Question: I get 'NSRangeException' error when I try to 'removeObjectAt:0' . I don't know how that is even possible.
'''
-(void)removePoints:(ccTime *)tm
{
NSLog(@"naughty %@",_naughtytoucharray);
if ([_naughtytoucharray count]>0)
{
[_naughtytoucharray removeObjectAtIndex:0];
}
}
'''
shows on log:
'[4195:c07] naughty ( "{124, 98}", "{123, 98}", "{135, 97}", "{124, 98}", "{148, 94}", "{135, 97}", "{157, 93}", "{148, 94}", "{162, 92}", "{157, 93}", "{164, 92}", "{162, 92}" )'
then I get the following error:
'*** Terminating app due to uncaught exception 'NSRangeException', reason: '*** -[__NSArrayM objectAtIndex:]: index 11 beyond bounds [0 .. 10]''
When I set a breakpoint I see all objects are '0x0'

'NSMutableArray' is allocated and initialized in 'init' and filled in 'ccTouchesMoved'
'''
-(void) ccTouchesMoved:(NSSet *)touches withEvent:(UIEvent *)event {
if (isSelected) {
UITouch *touch = [ touches anyObject];
CGPoint new_location = [touch locationInView: [touch view]];
new_location = [[CCDirector sharedDirector] convertToGL:new_location];
CGPoint oldTouchLocation = [touch previousLocationInView:touch.view];
oldTouchLocation = [[CCDirector sharedDirector] convertToGL:oldTouchLocation];
oldTouchLocation = [self convertToNodeSpace:oldTouchLocation];
// add my touches to the naughty touch array
[_naughtytoucharray addObject:NSStringFromCGPoint(new_location)];
[_naughtytoucharray addObject:NSStringFromCGPoint(oldTouchLocation)];
}
}
'''
Any idea why I cannot remove the first item of the array?
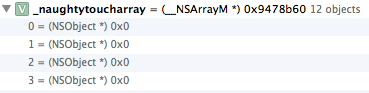
Answer: That's not where your error is coming from. The method it's complaining about is 'objectAtIndex:', not 'removeObjectAtIndex:' and the index causing the error is eleven, not zero.
Look for a place in your code where you are assuming that there are at least 12 objects in the array while reading from it. There are only eleven and their indexes are 0-to-10.